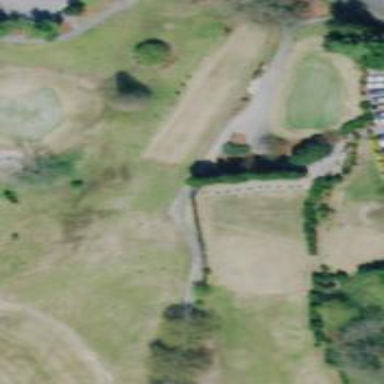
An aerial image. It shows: Golf cartpath that is also road path.